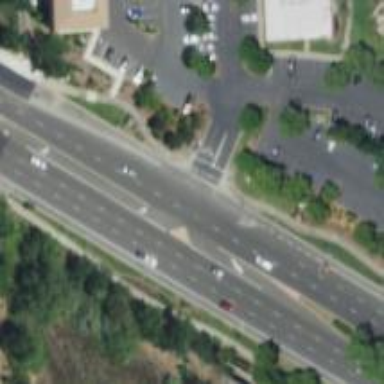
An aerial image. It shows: Primary link highway with asphalt surface.